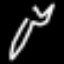
Label: fork